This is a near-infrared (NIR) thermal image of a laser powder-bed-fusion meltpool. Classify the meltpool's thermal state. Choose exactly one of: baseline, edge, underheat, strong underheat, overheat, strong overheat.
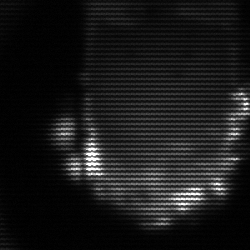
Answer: baseline